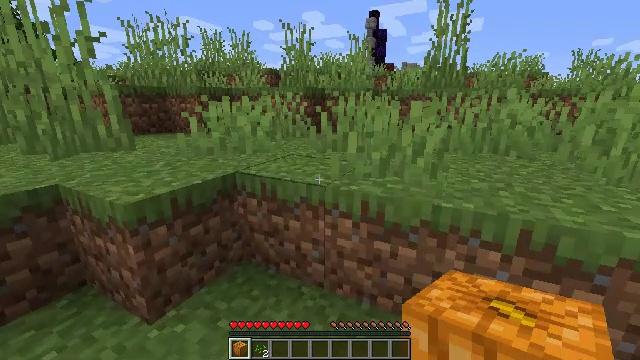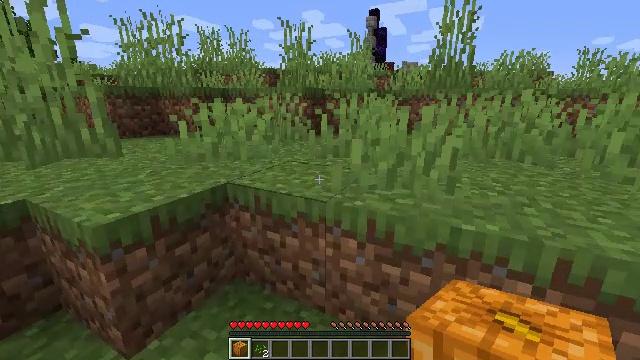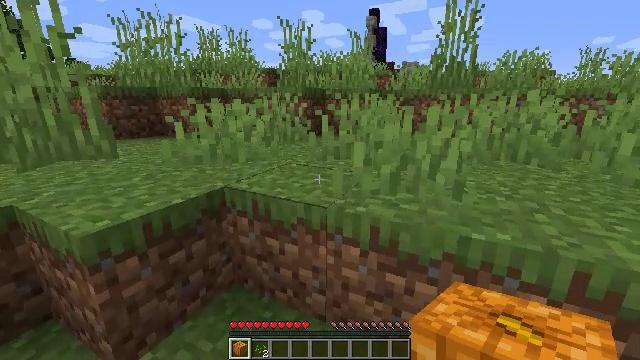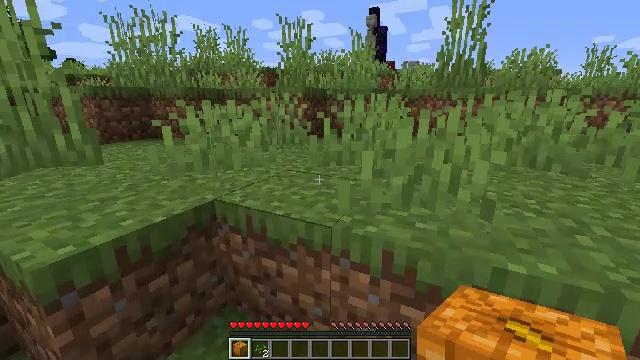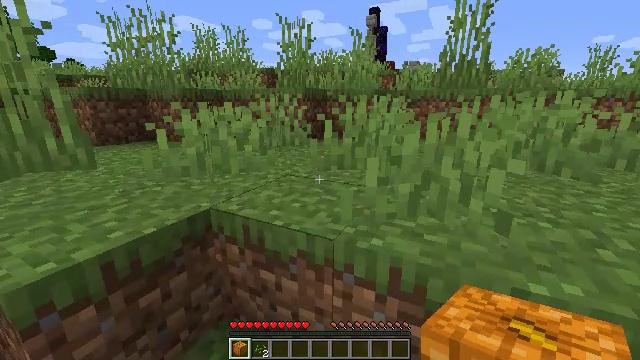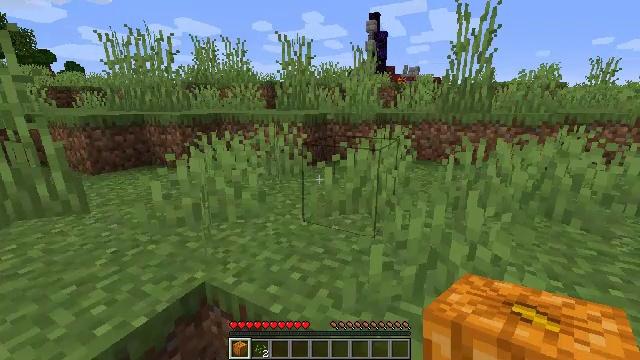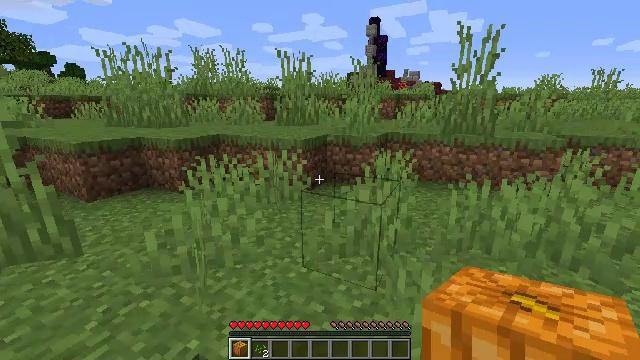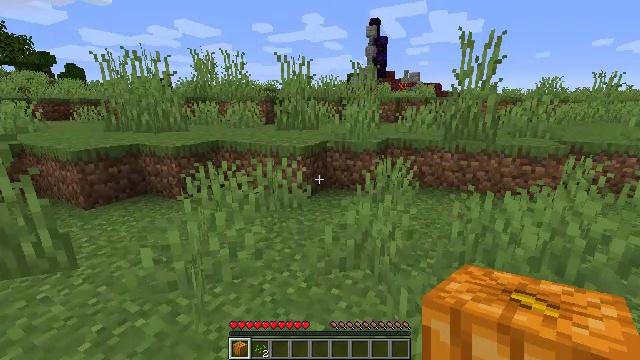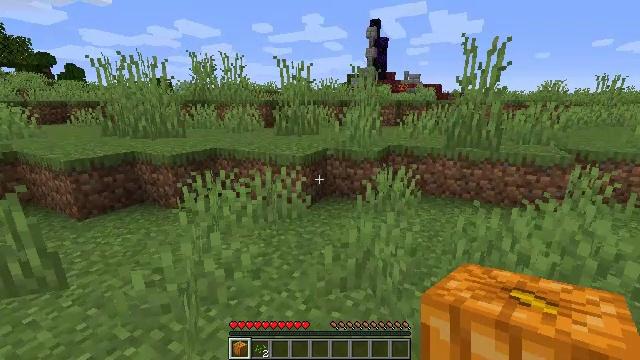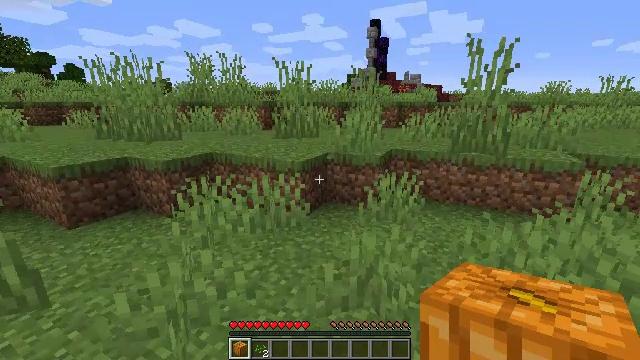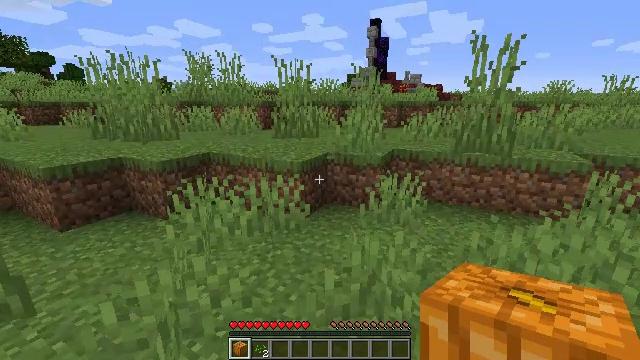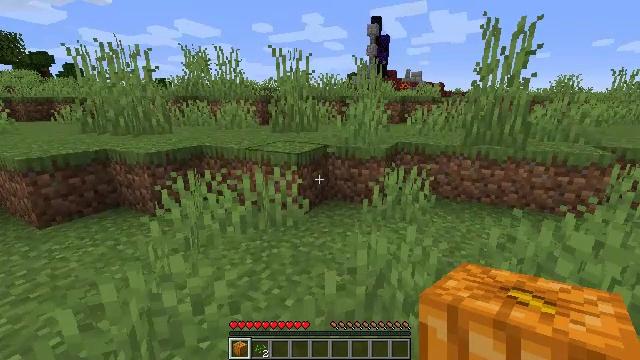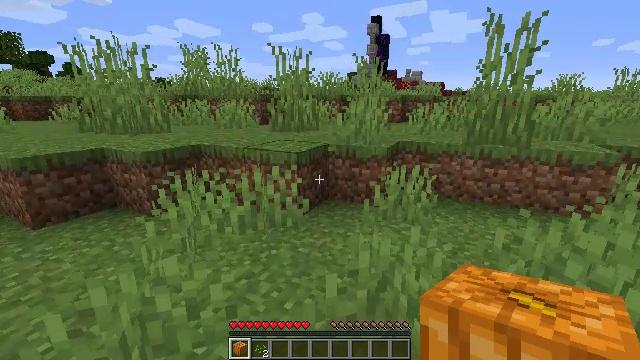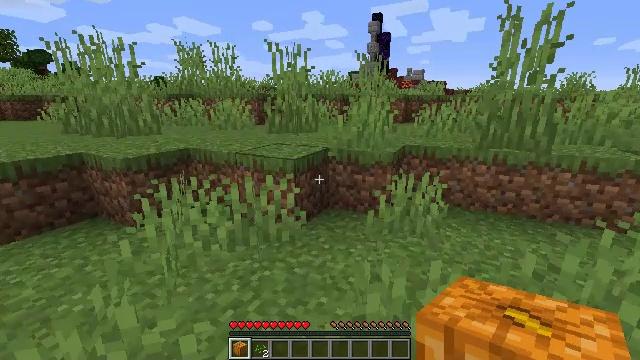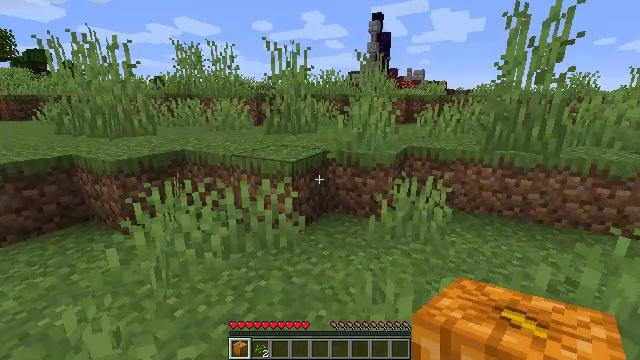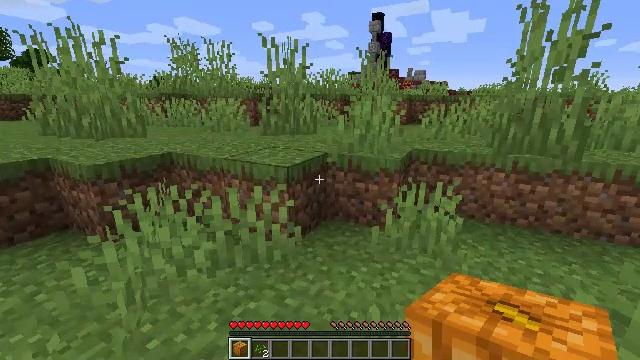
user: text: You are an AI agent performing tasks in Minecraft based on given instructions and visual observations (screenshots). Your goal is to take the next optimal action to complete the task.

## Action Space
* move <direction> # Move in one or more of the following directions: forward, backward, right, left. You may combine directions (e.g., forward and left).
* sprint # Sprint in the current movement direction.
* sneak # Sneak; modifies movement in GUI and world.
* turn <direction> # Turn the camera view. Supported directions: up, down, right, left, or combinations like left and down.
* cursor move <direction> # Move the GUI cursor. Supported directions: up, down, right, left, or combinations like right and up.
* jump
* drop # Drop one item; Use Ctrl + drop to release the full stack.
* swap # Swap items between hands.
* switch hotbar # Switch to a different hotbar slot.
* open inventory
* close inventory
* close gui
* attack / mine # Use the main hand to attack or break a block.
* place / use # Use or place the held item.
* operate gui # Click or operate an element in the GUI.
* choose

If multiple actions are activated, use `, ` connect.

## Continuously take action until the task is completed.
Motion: motion action
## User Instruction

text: Break the grass block.
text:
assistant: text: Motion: move forward
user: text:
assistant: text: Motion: move forward
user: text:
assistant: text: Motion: move forward
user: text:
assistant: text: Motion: move forward, jump
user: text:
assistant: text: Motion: move forward, jump
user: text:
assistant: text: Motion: move forward, jump
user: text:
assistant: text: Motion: move forward, jump
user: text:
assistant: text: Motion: move forward, jump
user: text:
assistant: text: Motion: move forward, jump
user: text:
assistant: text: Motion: move forward
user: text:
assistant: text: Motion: move forward
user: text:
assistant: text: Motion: move forward
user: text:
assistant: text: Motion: move forward
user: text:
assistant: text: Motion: move forward
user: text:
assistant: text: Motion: move forward
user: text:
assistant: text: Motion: move forward
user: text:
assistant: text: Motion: move forward
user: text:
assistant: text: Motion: move forward
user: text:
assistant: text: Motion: move forward
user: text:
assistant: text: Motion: move forward
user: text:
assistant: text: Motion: move forward
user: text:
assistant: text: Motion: move forward
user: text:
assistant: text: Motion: move forward
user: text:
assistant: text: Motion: move forward
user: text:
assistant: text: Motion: move forward, jump
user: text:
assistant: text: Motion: move forward, jump
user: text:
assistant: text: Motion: move forward, jump
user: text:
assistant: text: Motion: move forward, jump
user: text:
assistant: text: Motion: move forward, jump
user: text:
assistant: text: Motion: move forward, jump